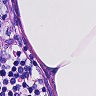
Metastatic tissue present: no